Question: I want to create a floating action button that keep running like .
Something like iOS assistive touch.
Here is a picture.

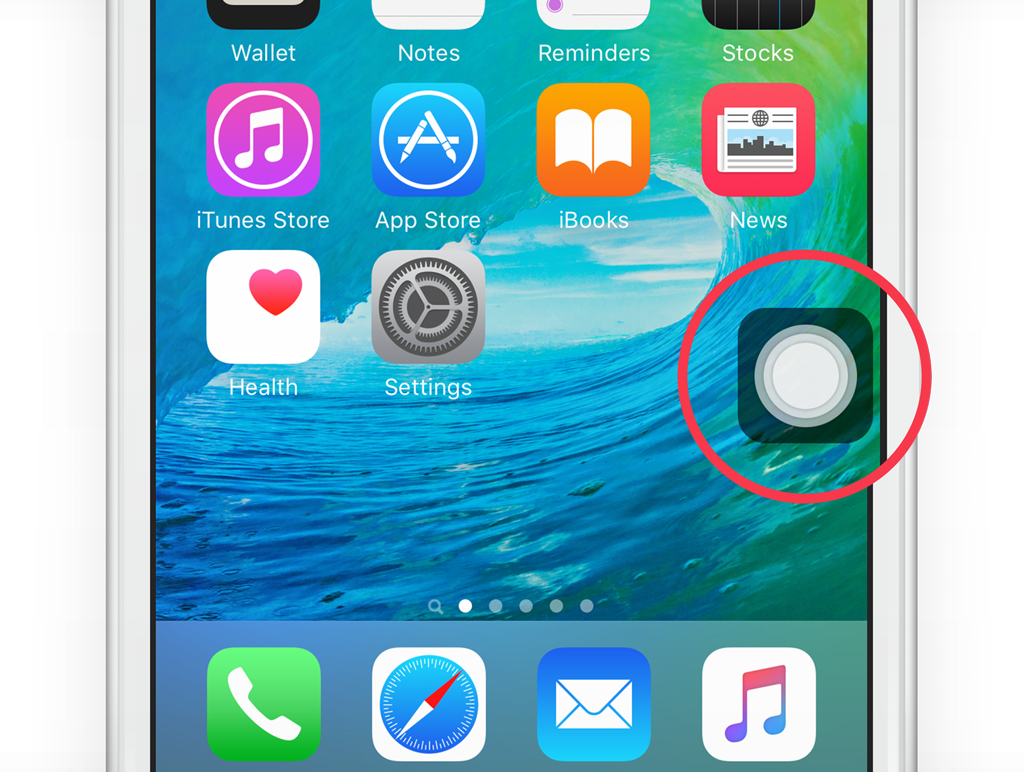
Answer: For doing this you might need to have this permission
'''
<uses-permission android:name="android.permission.SYSTEM_ALERT_WINDOW"/>
'''
Create a 'Service' and put this code inside 'OnCreate()'
'''
public class ChatHeadService extends Service {
private WindowManager windowManager;
private ImageView chatHead;
@Override public IBinder onBind(Intent intent) {
// Not used
return null;
}
@Override public void onCreate() {
super.onCreate();
windowManager = (WindowManager) getSystemService(WINDOW_SERVICE);
chatHead = new ImageView(this);
chatHead.setImageResource(R.drawable.android_head);
WindowManager.LayoutParams params = new WindowManager.LayoutParams(
WindowManager.LayoutParams.WRAP_CONTENT,
WindowManager.LayoutParams.WRAP_CONTENT,
WindowManager.LayoutParams.TYPE_PHONE,
WindowManager.LayoutParams.FLAG_NOT_FOCUSABLE,
PixelFormat.TRANSLUCENT);
params.gravity = Gravity.TOP | Gravity.LEFT;
params.x = 0;
params.y = 100;
windowManager.addView(chatHead, params);
}
@Override
public void onDestroy() {
super.onDestroy();
if (chatHead != null) windowManager.removeView(chatHead);
}
}
'''
Start serviceusing below code
'''
startService(new Intent(context, ChatHeadService.class));
'''
Please refer this blog for complete example <URL>